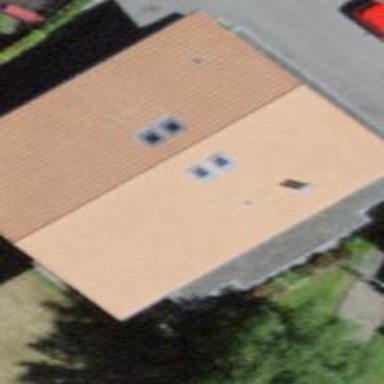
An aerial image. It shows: Community centre.